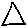
Label: triangle